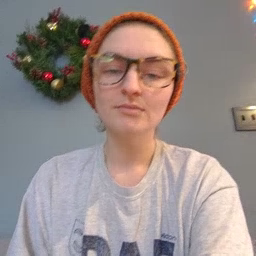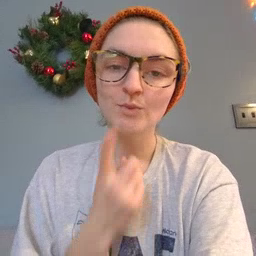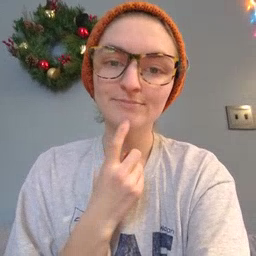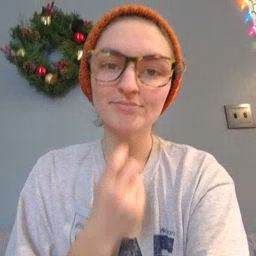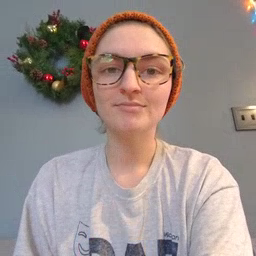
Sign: red